Field crop: maize
Growth stage: 2
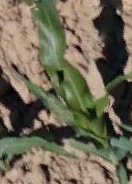
Species: maize